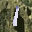
Label: 1